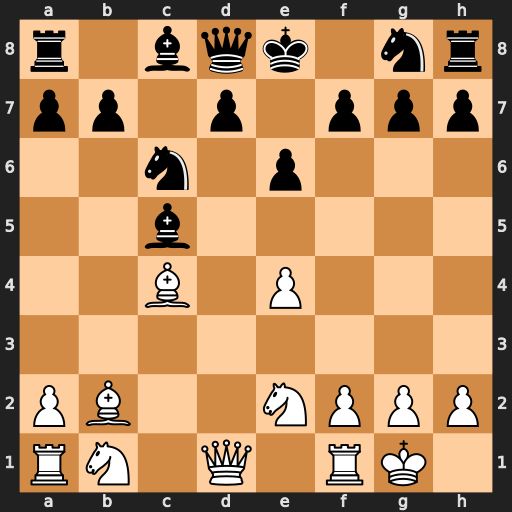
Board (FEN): r1bqk1nr/pp1p1ppp/2n1p3/2b5/2B1P3/8/PB2NPPP/RN1Q1RK1
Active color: w
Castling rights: kq
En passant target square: -
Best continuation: Bxg7 Nf6 Bxh8